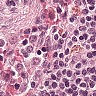
Metastatic tissue present: no